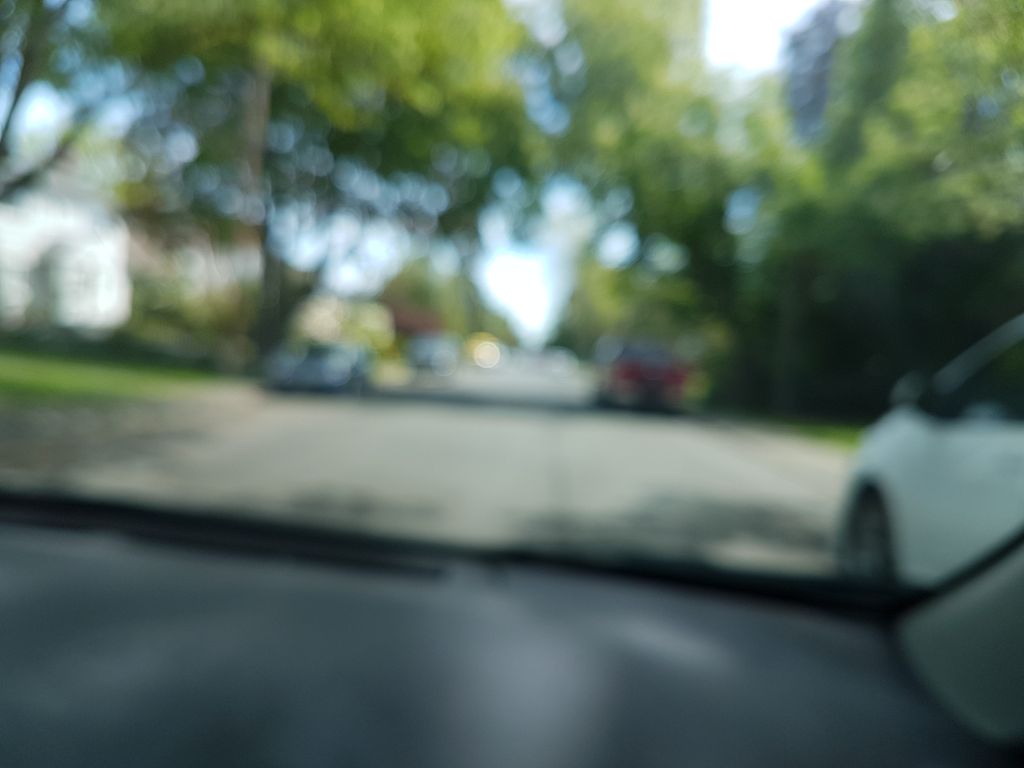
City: victoria